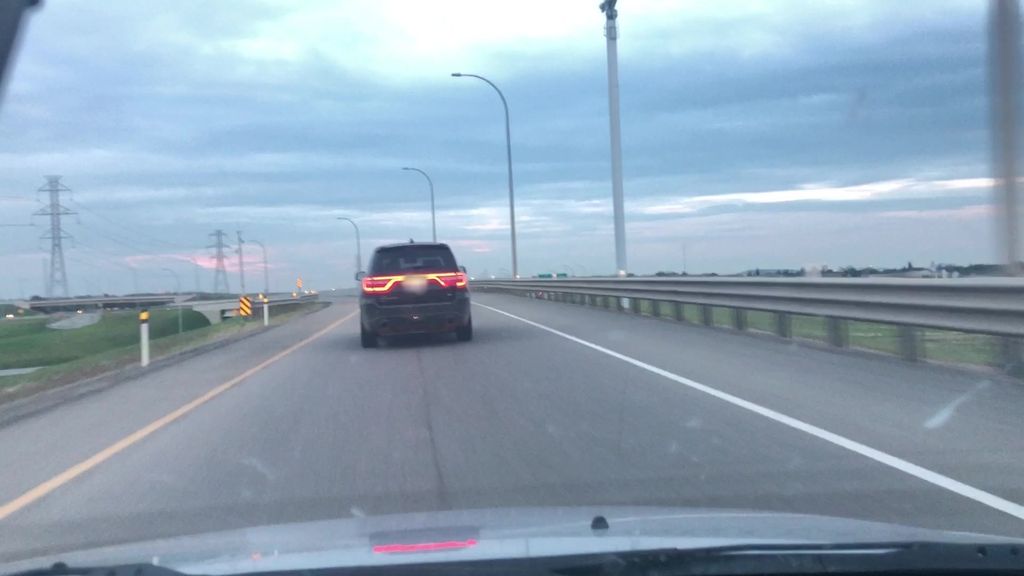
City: edmonton